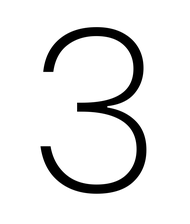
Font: Poppins-ExtraLight